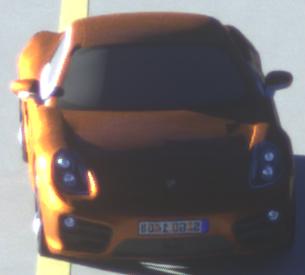
Make: Porsche
Model: Cayman
Detailed model: Cayman (981C)
Model produced from: 2013/03
Model produced until: 2014/04
Doors: 2
Color: orange
Road condition: dry road
Daytime: sunrise or sunset
Contrast: high contrast